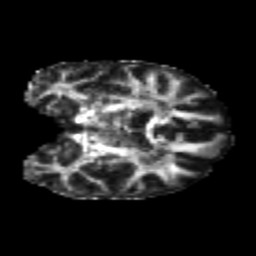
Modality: FA
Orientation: coronal
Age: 26
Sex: female
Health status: healthy
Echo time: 0.074 s